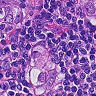
Metastatic tissue present: yes